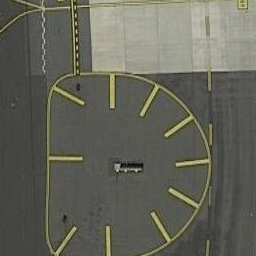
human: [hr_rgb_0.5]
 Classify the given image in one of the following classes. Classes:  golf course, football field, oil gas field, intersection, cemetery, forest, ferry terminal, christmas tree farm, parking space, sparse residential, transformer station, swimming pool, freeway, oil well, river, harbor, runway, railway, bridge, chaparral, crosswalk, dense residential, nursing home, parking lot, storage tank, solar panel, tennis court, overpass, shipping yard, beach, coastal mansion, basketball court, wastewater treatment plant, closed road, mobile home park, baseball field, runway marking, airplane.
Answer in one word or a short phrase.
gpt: runway marking